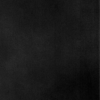
Label: dusty